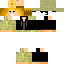
A male human skin with medium skin, wearing blonde long hair dressed in a yellow hoodie and brown pants, featuring a closed mouth.